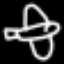
Label: airplane